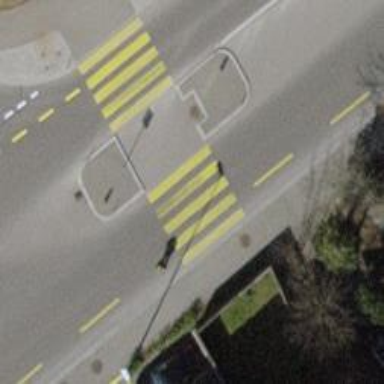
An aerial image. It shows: Uncontrolled zebra crossing with pedestrian island.